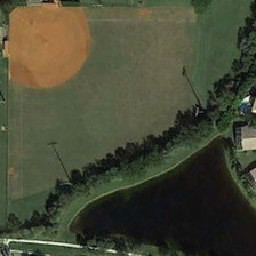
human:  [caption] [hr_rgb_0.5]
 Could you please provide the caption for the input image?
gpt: The top of the baseball field is pure yellow.

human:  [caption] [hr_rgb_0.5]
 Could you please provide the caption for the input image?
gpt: The baseball field is close to a row of green trees and a pond.

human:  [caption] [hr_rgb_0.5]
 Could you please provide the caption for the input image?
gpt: The top of the baseball field is pure yellow.

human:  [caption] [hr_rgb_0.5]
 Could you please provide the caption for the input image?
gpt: The baseball field is close to a row of green trees and ponds.

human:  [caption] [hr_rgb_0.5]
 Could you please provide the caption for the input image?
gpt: A baseball field is close to a row of green trees and a pond.